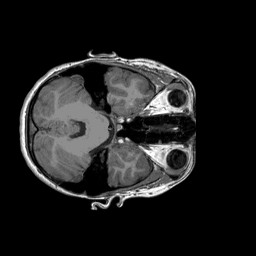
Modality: T1w
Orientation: coronal
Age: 12
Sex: male
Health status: ill